Current action and preconditions to check: trajectory_clear

Your task: For each precondition in the list above, predict whether it will hold at this action.

Consider the current scene as observed from the mobile robot's camera, and analyze the predicted future states of all dynamic agents (e.g., people, animals, vehicles, or any moving entities) within the NEXT SECOND.

IMPORTANT: Only answer "very likely" if you are absolutely certain—based on strong, clear evidence—that a dynamic agent will violate the precondition in the predicted future state. Do NOT answer "very likely" for unlikely, ambiguous, or low-probability risks.

Ask yourself for each precondition: Is there a high probability, with clear and convincing evidence, that the predicted future states of any dynamic agent will interfere with the predicted future state of the currently executing action within the NEXT SECOND, causing that precondition to fail?

Assess the risk level based on these predictions. Use "likely" or "very likely" if motions create a clear risk of interference.

Use "neutral" or "improbable" if agents are nearby but their predicted paths are clearly diverging or non-conflicting.

Failure Risk Categories: "very improbable", "improbable", "neutral", "likely", "very likely"

Answer Format: Output ONLY the probability_of_failure value from these categories: "very improbable", "improbable", "neutral", "likely", "very likely"

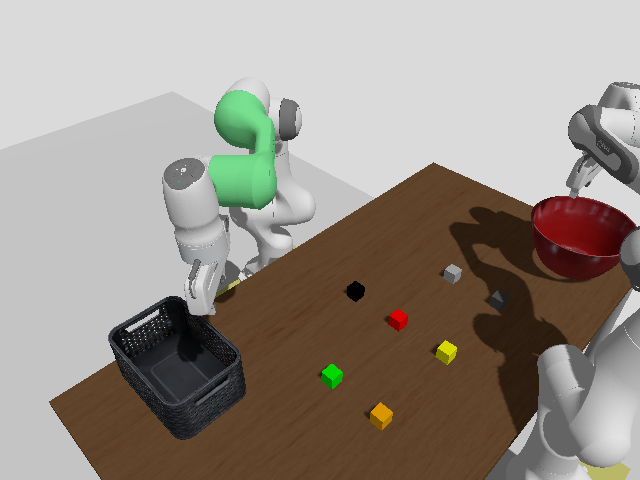

Answer: very improbable